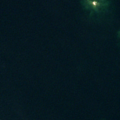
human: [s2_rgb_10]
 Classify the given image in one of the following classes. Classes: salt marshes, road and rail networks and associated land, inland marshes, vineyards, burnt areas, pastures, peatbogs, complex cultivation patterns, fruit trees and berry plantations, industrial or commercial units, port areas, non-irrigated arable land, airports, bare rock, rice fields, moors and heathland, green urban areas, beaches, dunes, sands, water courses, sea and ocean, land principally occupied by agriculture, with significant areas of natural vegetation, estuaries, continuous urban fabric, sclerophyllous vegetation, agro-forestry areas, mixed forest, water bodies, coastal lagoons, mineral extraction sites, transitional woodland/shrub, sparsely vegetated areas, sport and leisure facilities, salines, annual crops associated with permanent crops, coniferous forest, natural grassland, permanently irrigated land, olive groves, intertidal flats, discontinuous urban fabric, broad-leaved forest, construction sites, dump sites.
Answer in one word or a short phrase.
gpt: sea and ocean